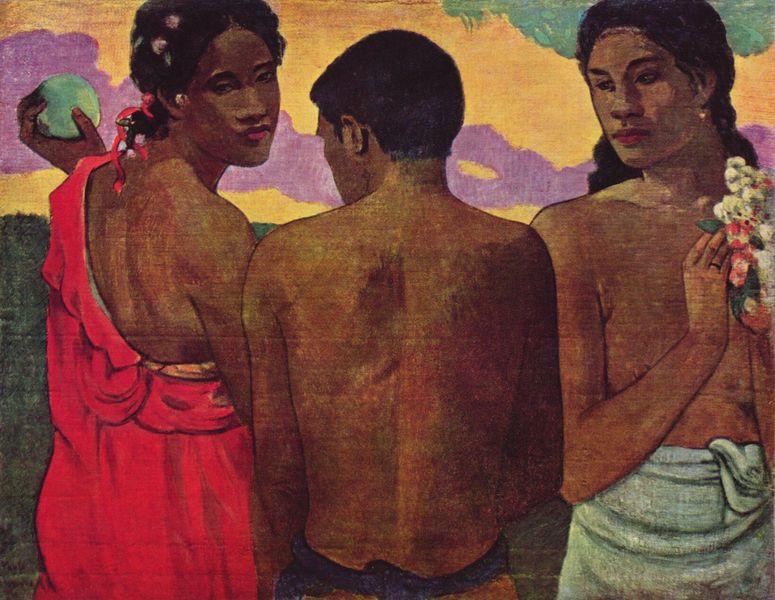
Titel: Unterhaltung in Tahiti
Künstler: Paul Gauguin
Standort: Paris
Institution: (Privatsammlung)
Schlagwörter: blau, gemälde, gruppe, haut, himmel, lendenschurz, mann, nackt, schurz, umhang, weiß, wolken, frauen, gelb, grün, impressionismus, menschen, ocker, blume, blumen, braun, brust, bunt, busen, finger, frau, frisur, haar, kleid, kleider, licht, ohr, ohrring, orange, paris, profil, rücken, schwarz, türkis, blick, blüte, blüten, obst, rot, tuch, beige, expressionismus, flächig, malerei, schleife, arme, band, blicke, falten, gesicht, haarschmuck, inkarnat, knoten, mensch, stehen, hände, portrait, porträt, öl, horizont, natur, sonne, insel, gewand, haare, tücher, drei, gewänder, ohrringe, personen, lippen, locken, ohren, perle, rosa, schulter, schultern, frucht, apfel, brüste, farbig, rückenansicht, umrisse, zwei, afrika, farben, flächen, farbe, lila, violett, haarband, figuren, stille, münder, zopf, ernst, brauen, junge, brustwarzen, ring, dekolleté, entblößt, exotik, gauguin, pink, paradies, schwarze, südsee, farbflächen, paul, rückenfigur, kugel, treffen, bildnisse, anschauen, bekleidung, senkrecht, halbprofil, gaugin, brus, haarschleife, verletzung, ror, zuhören, orchidee, karibik, paul gauguin, paul gaugin, tahiti, ureinwohner, frua, wickelrock, gewandet, barbusig, eingeborene, haiti, ruch, urmisse, zuwenden, insulanerinnen, noa noa, insle, insulaner, rückendeklletee, tahitie, polinesien